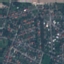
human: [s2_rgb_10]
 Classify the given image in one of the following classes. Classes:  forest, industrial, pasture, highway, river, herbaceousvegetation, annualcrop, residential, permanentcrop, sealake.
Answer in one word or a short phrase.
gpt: Residential